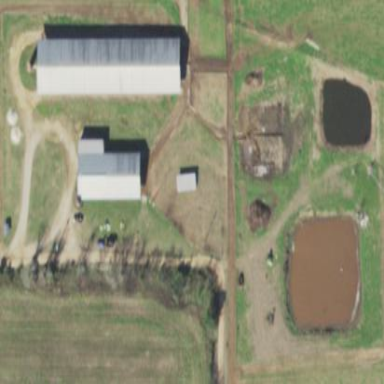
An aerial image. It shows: Dairy farmyard.